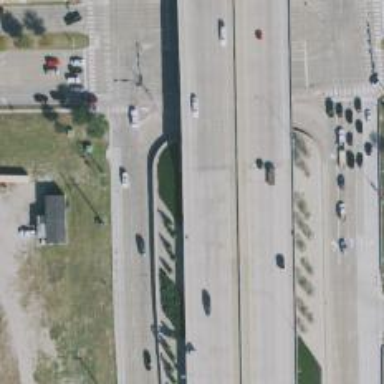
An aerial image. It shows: Secondary road with frontage road.